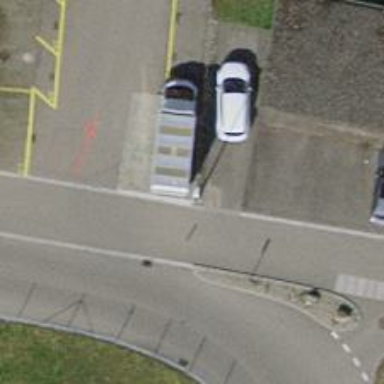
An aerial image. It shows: Bollard.